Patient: sex M, age 57
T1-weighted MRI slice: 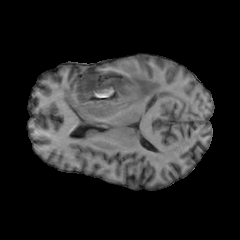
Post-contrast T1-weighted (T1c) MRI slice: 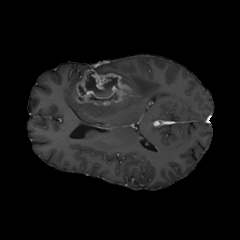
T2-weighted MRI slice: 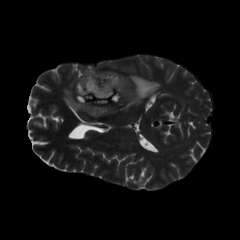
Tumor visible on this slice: yes
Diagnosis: Glioblastoma, IDH-wildtype
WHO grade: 4